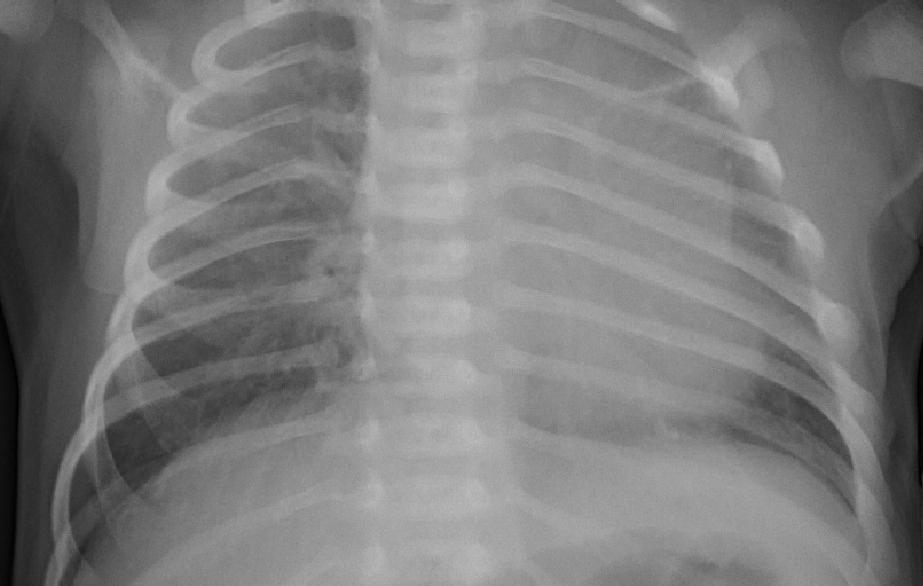
Diagnosis: PNEUMONIA